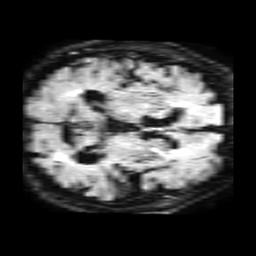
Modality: FLAIR
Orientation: axial
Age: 87
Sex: male
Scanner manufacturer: philips
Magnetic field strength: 1.5 T
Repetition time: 6 s
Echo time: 0.1029 s